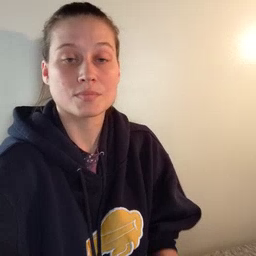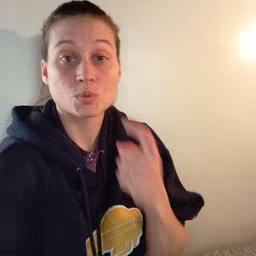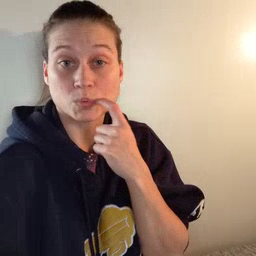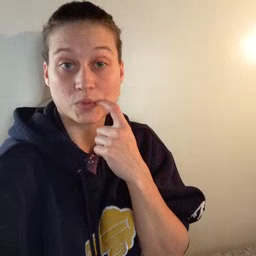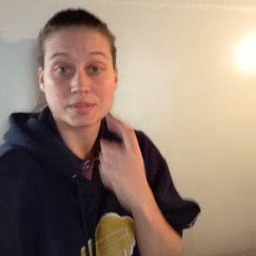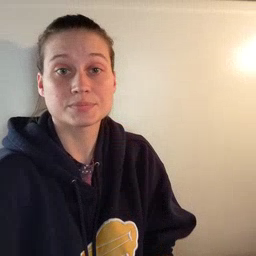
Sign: tooth